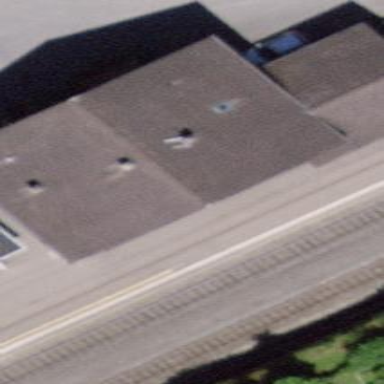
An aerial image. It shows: Train station building.